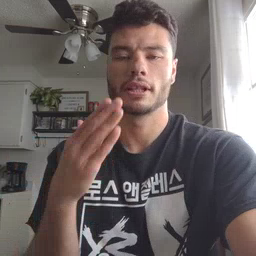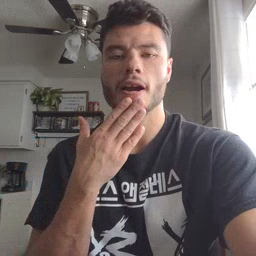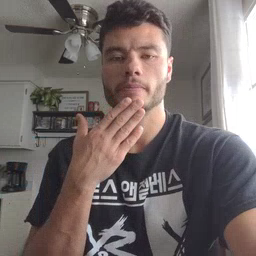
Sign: napkin